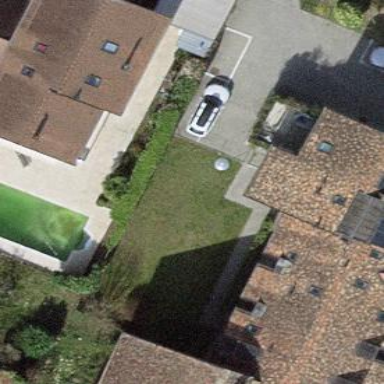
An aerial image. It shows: Simple and straightforward house.